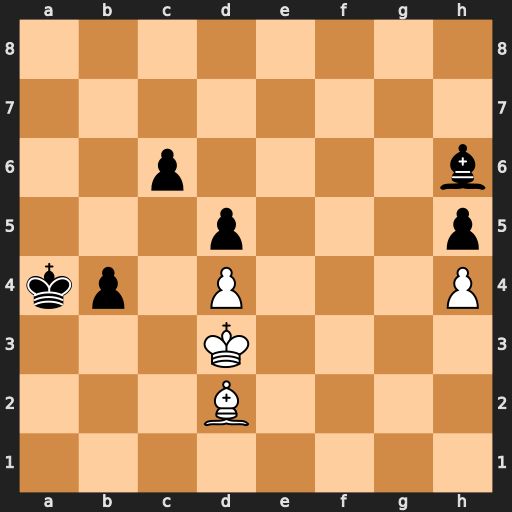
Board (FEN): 8/8/2p4b/3p3p/kp1P3P/3K4/3B4/8
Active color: w
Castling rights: -
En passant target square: -
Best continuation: Bxh6 Ka3 Bf8